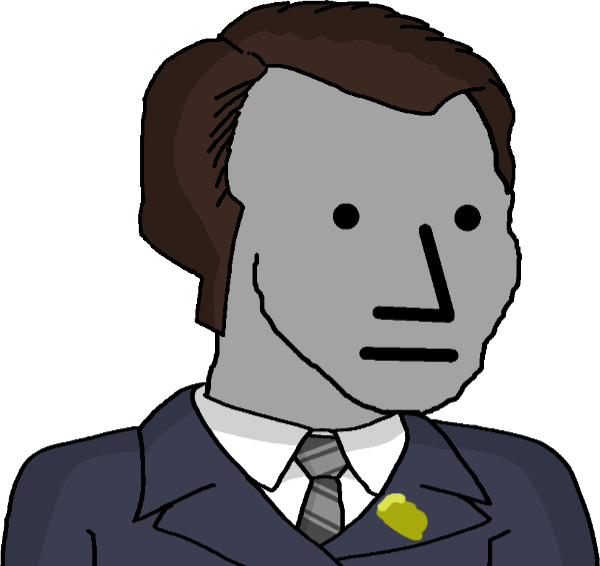
Label: 5_NPC